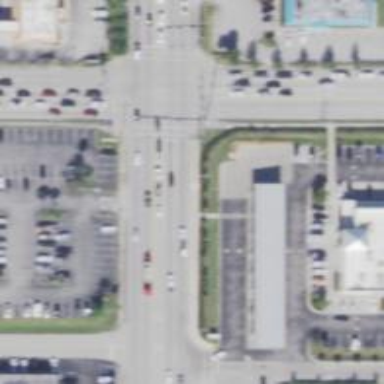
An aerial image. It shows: Footway with asphalt surface and marked with lines for crossing.